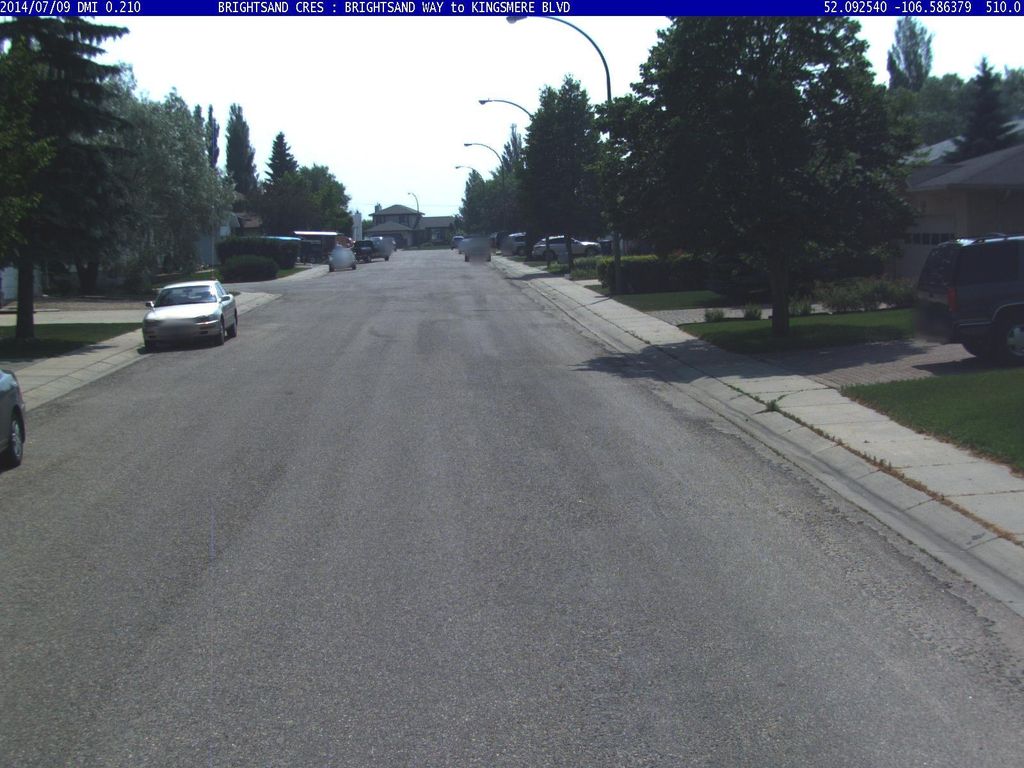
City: saskatoon